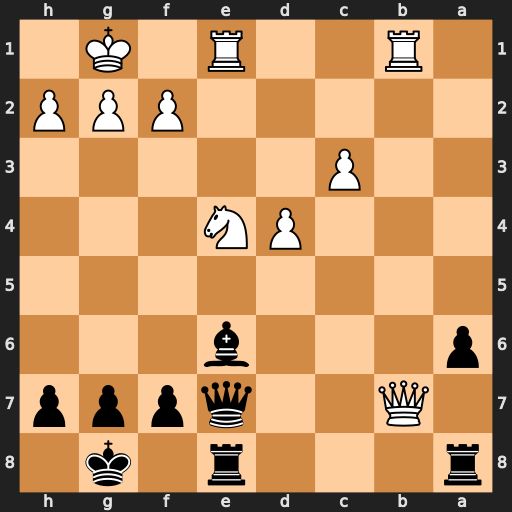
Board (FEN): r3r1k1/1Q2qppp/p3b3/8/3PN3/2P5/5PPP/1R2R1K1
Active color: b
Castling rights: -
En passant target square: -
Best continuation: Qxb7 Rxb7 Bd5